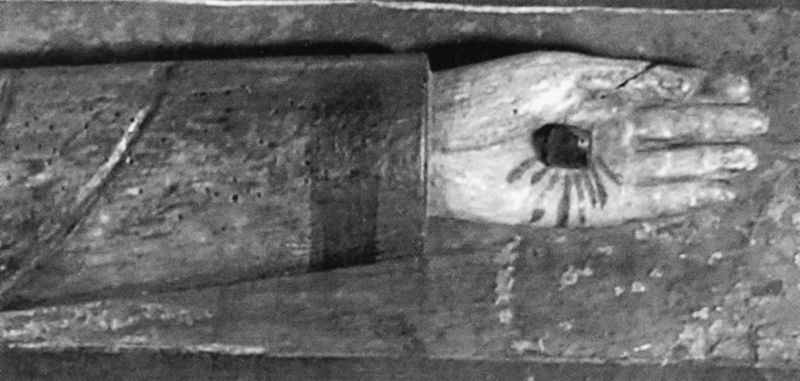
Titel: Kruzifix von Sant Joan les Fotns/ Majestat de Sant Joan les Fonts
Institution: Girona, Museo Diocesano de Girona
Schlagwörter: hand, wunde, daumen, finger, grau, holz, schwarz, weiss, alt, hemd, arm, kleidung, stein, ärmel, skulptur, detail, streifen, balken, bildhauerei, plastik, nagel, foto, blut, kreuz, schwarzweiss, löcher, photo, christus, jesus, kreuzigung, kruzifix, verletzung, holzfigur, genagelt, wurm, gekreuzigter, blutig, wurmstichig, holzwurm, wurmlöcher, finder, fraßspuren